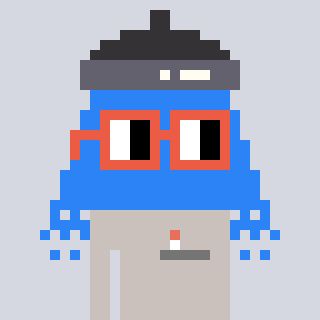
a pixel art character with square orange glasses, a shower-shaped head and a foggrey-colored body on a cool background